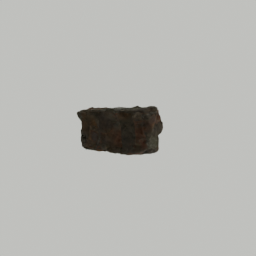
Label: architecture